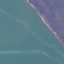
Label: SeaLake